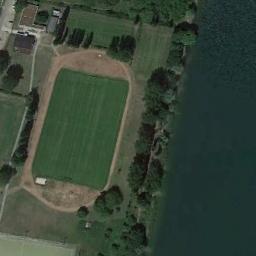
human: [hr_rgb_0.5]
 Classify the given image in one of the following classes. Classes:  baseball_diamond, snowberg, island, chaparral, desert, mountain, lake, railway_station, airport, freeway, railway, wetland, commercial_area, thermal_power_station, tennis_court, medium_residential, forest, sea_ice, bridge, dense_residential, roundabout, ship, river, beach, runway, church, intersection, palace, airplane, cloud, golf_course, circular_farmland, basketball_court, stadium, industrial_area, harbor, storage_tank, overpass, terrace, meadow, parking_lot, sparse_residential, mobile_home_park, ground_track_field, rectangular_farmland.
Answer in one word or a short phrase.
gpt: ground_track_field